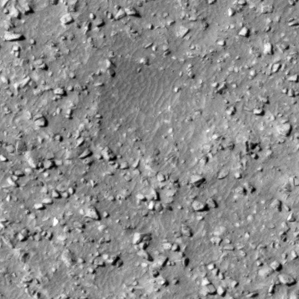
Label: non_frost